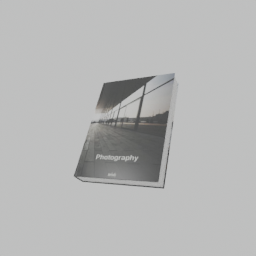
Label: tools